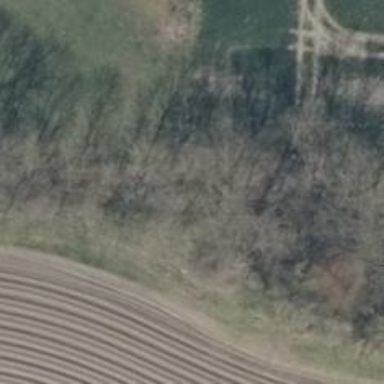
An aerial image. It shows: Row of trees in natural setting.